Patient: sex F, age 54
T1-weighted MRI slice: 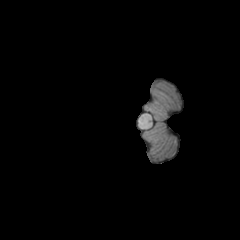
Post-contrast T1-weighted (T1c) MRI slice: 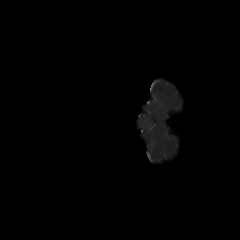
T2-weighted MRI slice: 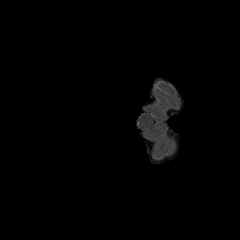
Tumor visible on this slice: no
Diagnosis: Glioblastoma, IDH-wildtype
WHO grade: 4